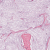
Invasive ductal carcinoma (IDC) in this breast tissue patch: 0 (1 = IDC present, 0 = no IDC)